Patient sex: F
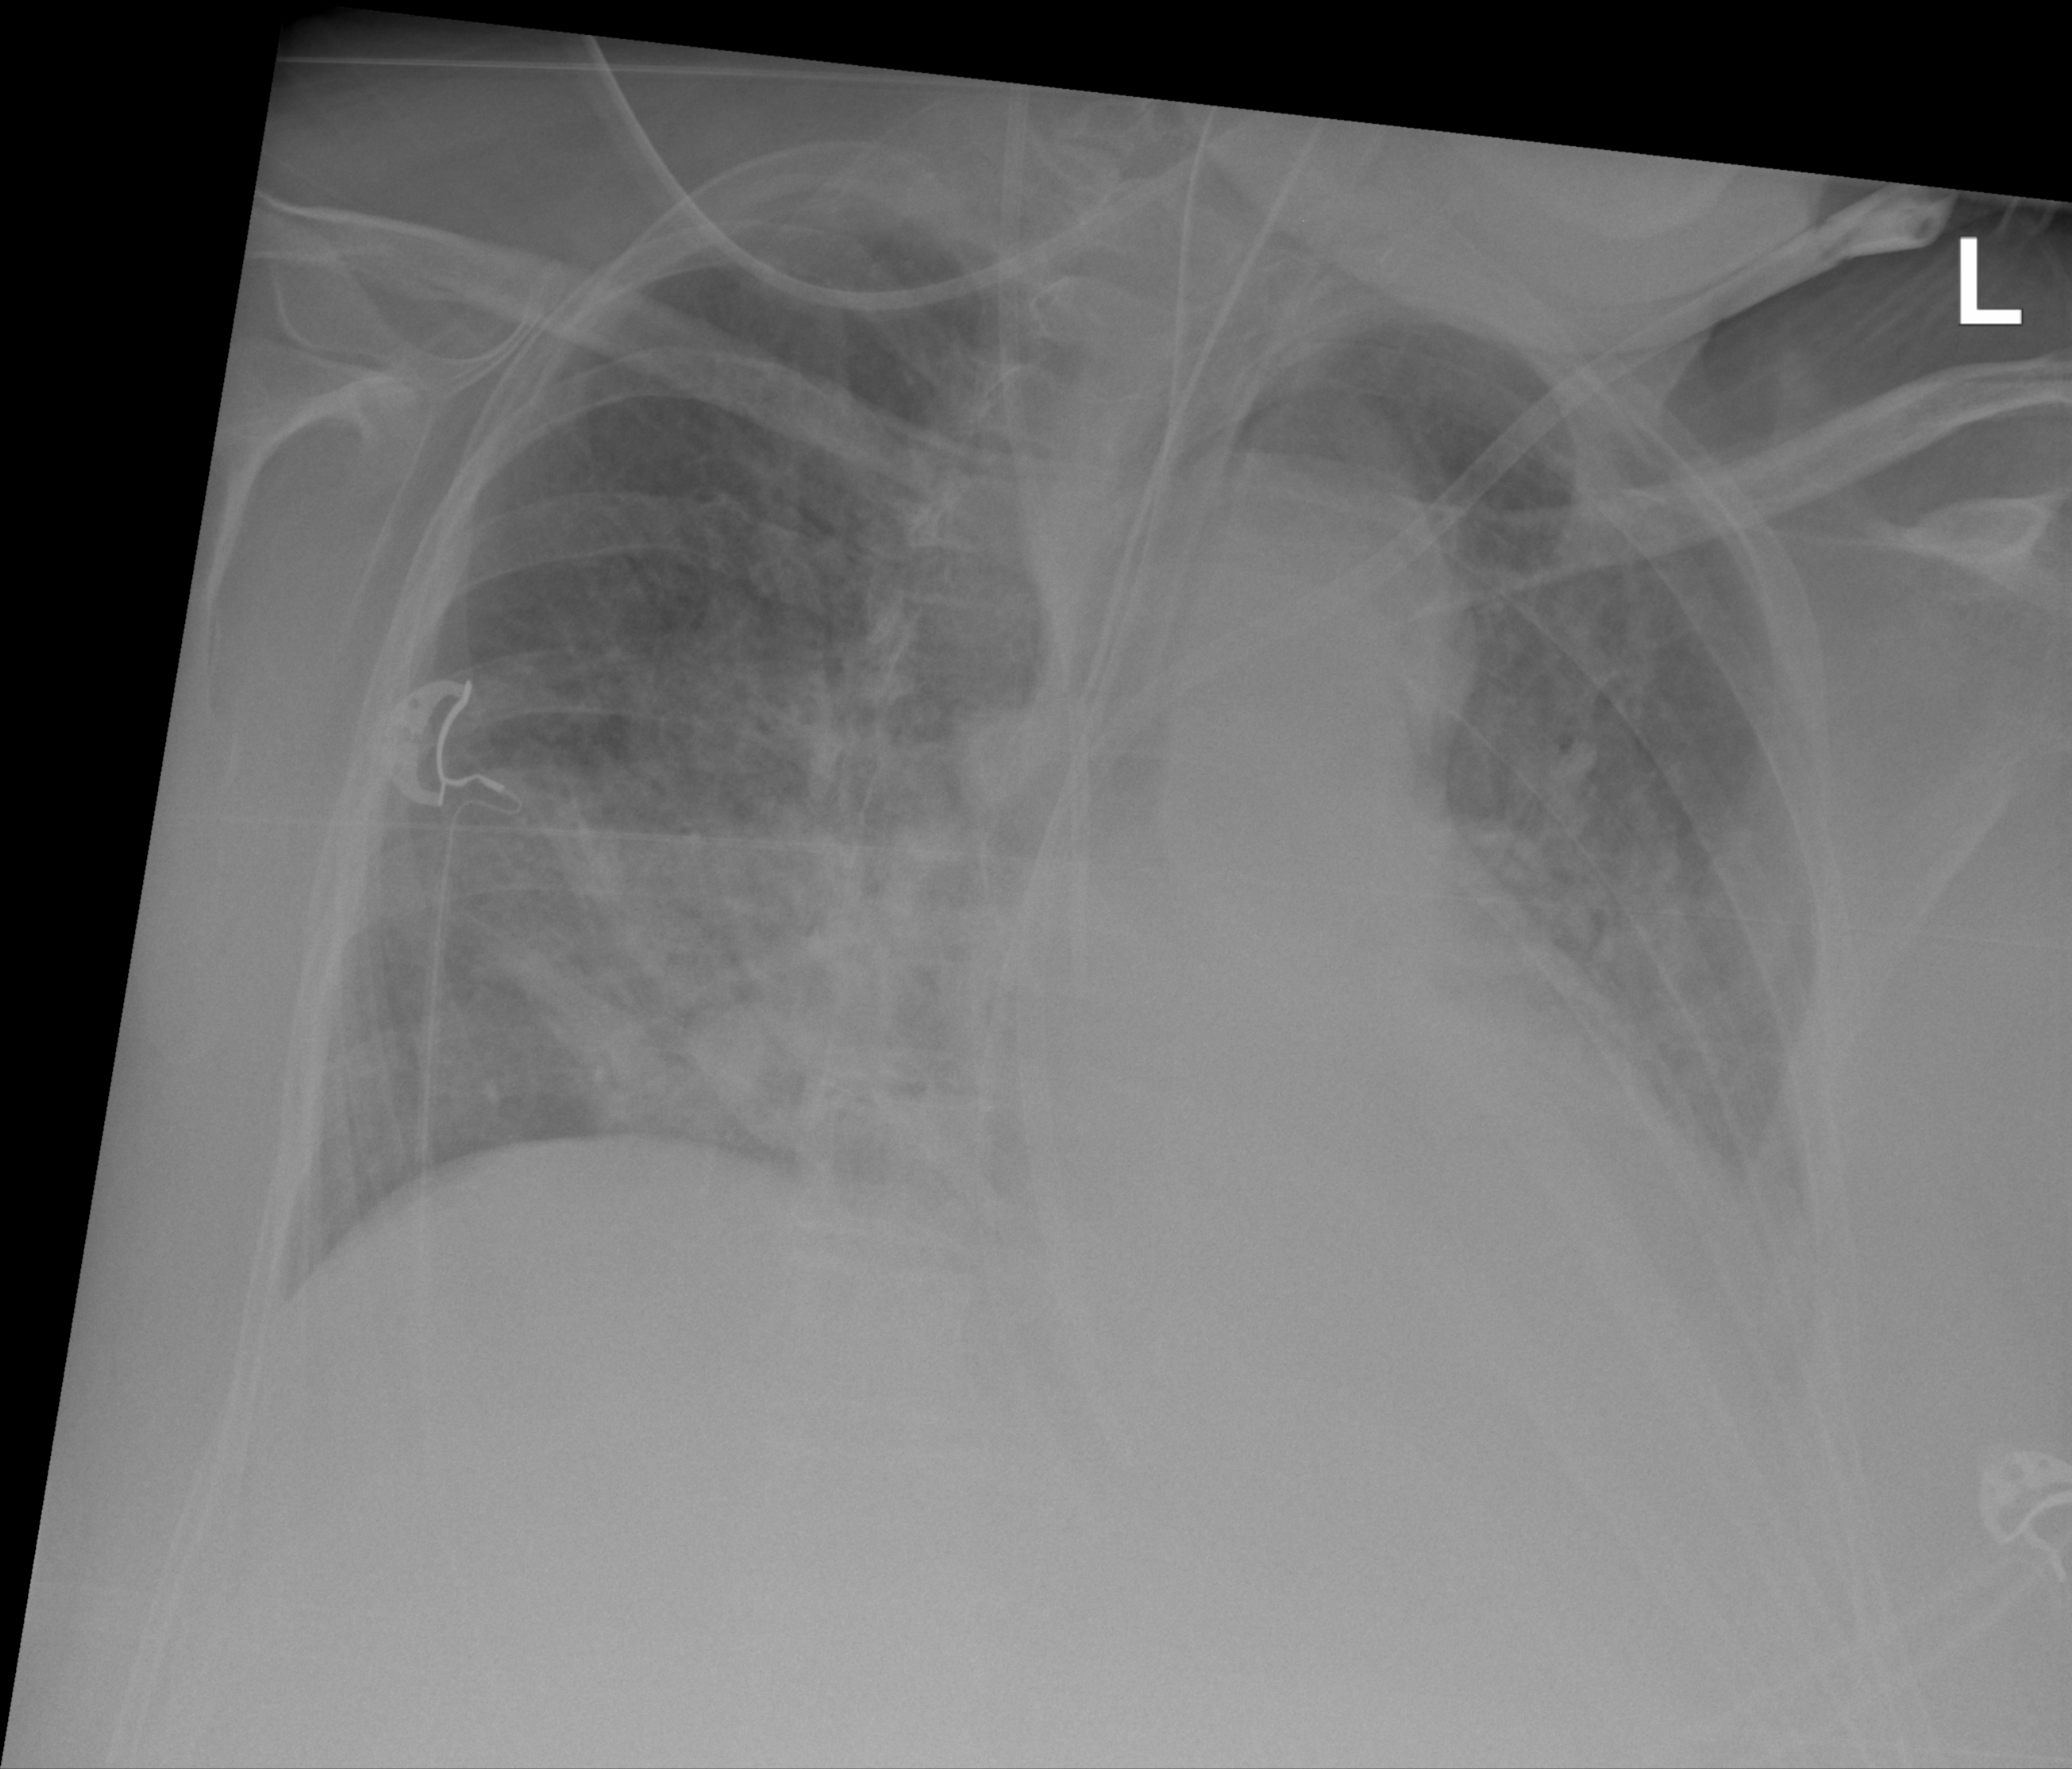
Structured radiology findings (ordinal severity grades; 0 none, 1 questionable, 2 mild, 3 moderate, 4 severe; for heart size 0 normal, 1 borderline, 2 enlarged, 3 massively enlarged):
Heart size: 0
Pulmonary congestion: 2
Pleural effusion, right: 2
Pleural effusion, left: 2
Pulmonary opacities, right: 2
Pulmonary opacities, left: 0
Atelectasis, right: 2
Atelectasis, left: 2